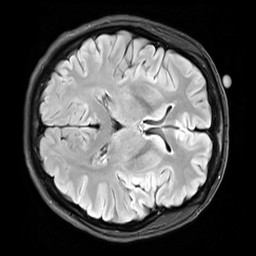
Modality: FLAIR
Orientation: axial
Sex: female
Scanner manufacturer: siemens
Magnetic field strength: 3 T
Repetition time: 10 s
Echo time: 0.09 s